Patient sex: M
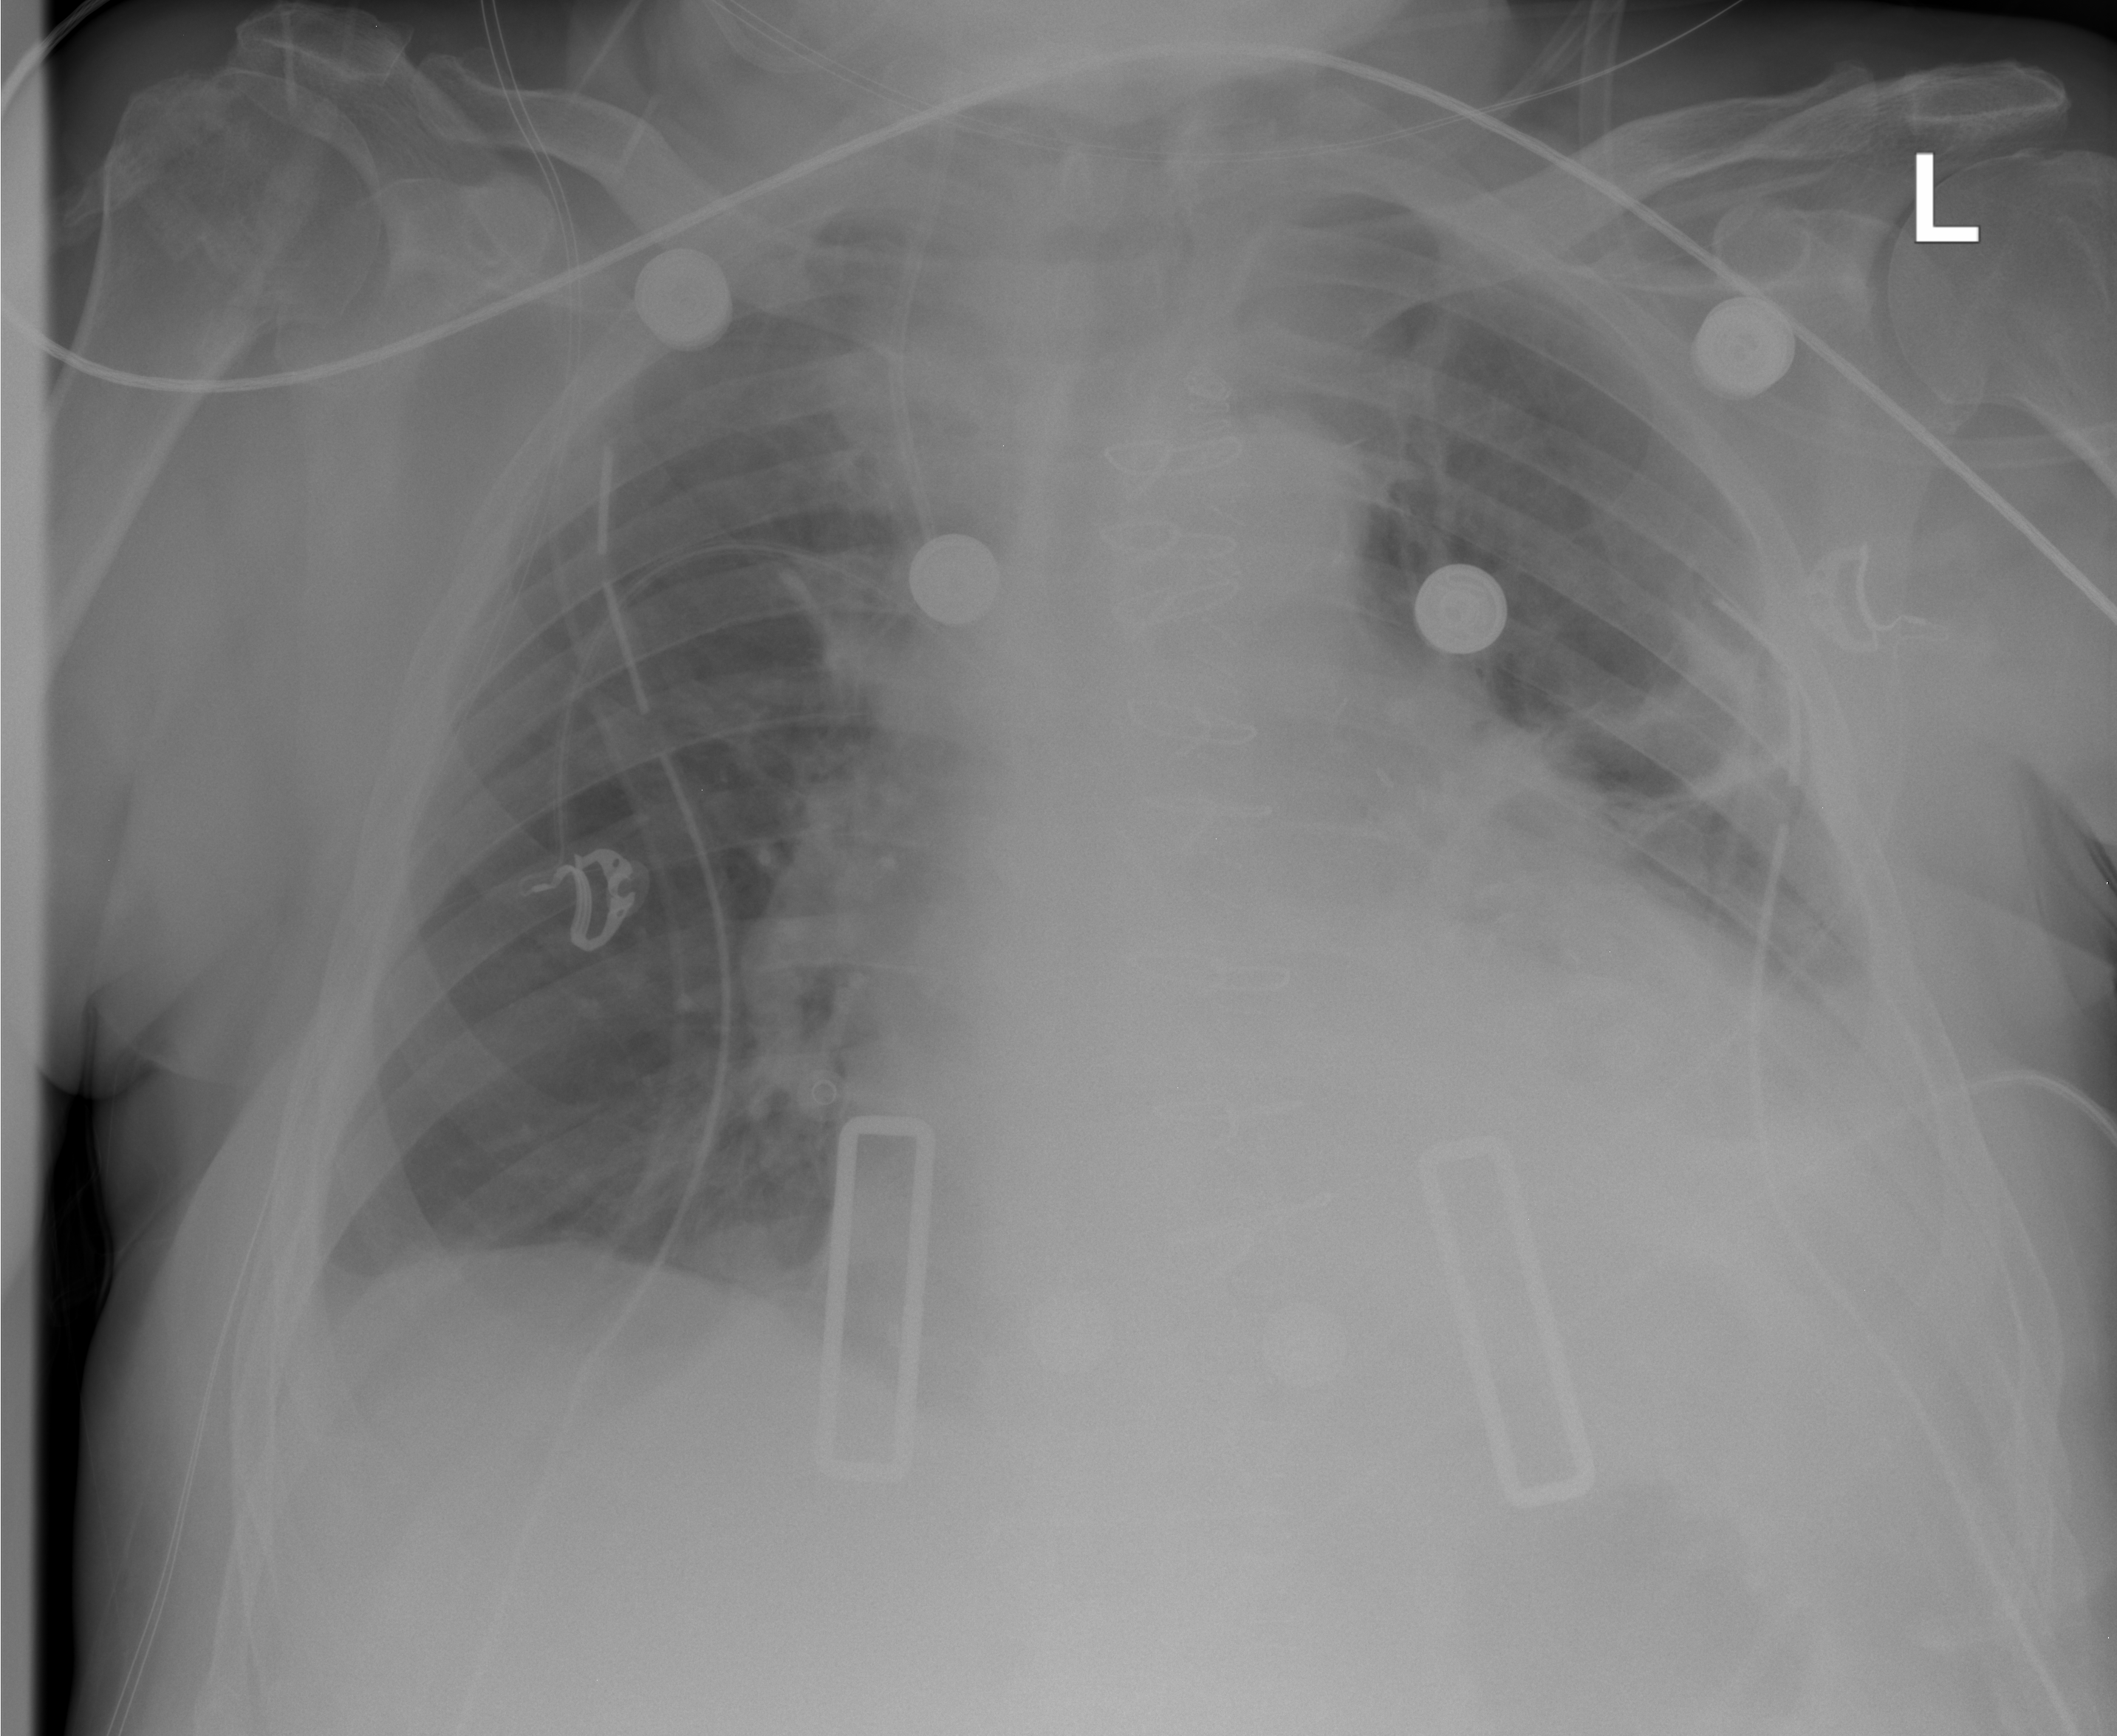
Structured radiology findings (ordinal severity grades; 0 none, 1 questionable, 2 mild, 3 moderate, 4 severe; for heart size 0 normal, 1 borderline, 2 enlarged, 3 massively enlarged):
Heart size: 2
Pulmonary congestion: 0
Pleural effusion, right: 2
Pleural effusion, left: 2
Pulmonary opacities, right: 0
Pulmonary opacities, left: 0
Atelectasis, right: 0
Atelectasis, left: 2